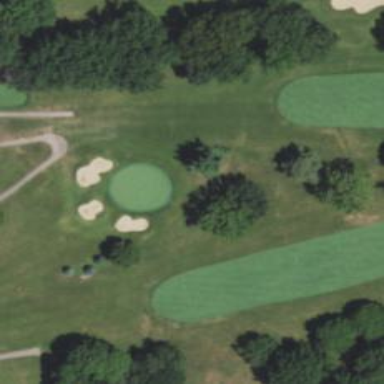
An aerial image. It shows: View of golf hole.